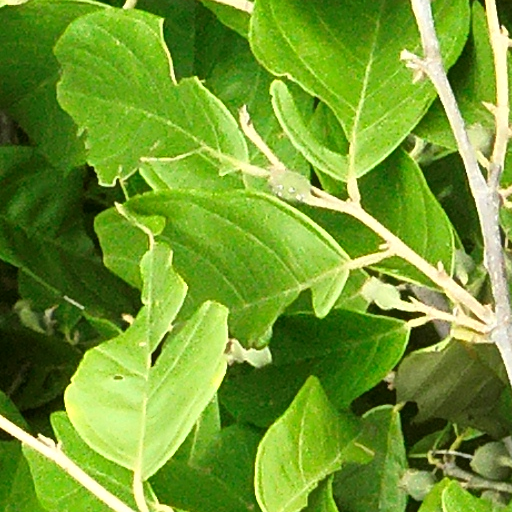
Species: Quararibea stenophylla
GBIF accepted scientific name: Quararibea stenophylla
Crown area (m\u00b2): 37.421